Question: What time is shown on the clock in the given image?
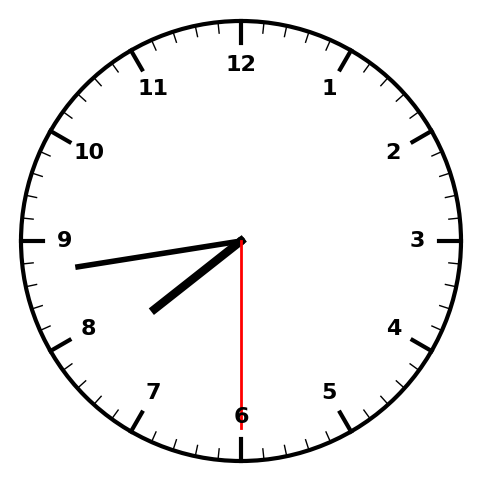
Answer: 07:43:30